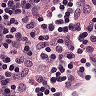
Metastatic tissue present: no